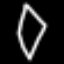
Label: diamond